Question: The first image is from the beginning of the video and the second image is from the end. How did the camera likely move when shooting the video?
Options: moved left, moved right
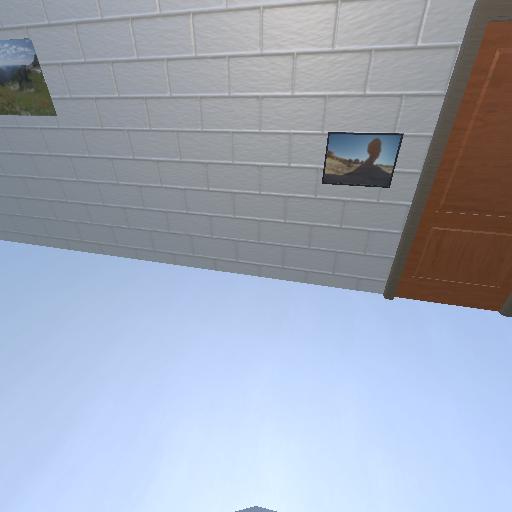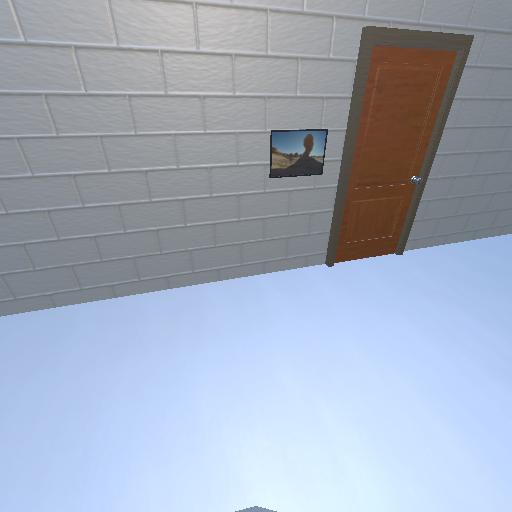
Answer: moved left